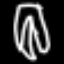
Label: frog